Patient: sex F, age 75
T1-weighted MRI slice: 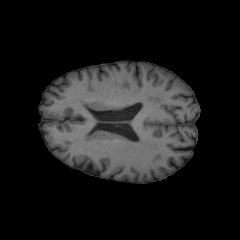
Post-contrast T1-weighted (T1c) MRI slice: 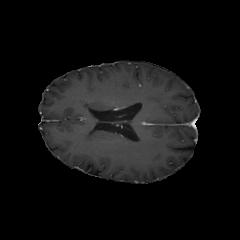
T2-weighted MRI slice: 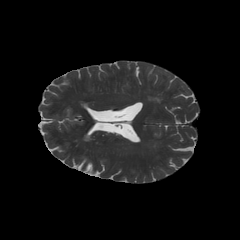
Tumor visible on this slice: no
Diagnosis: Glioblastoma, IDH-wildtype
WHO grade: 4